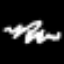
Label: squiggle